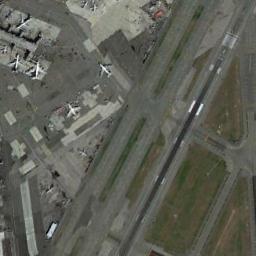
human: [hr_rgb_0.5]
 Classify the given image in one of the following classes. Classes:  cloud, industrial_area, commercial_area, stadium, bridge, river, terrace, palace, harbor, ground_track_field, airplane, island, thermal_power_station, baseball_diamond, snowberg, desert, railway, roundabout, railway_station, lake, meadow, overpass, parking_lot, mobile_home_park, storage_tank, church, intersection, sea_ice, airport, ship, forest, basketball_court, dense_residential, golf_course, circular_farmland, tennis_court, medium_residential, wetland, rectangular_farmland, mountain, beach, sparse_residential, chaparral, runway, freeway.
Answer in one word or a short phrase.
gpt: airport